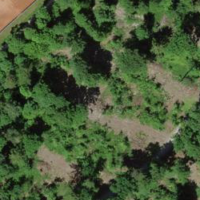
EUNIS habitat code: 44
Species observed at this site:
Veronica persica